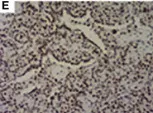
Pathological features. INI-1.
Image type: pathology (immunostaining)